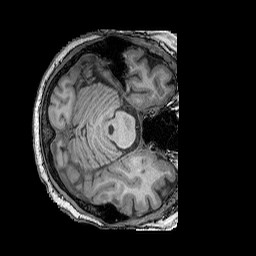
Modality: T1w
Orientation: axial
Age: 56
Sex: male
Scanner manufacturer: siemens
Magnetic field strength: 3 T
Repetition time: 2.25 s
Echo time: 0.00411 s